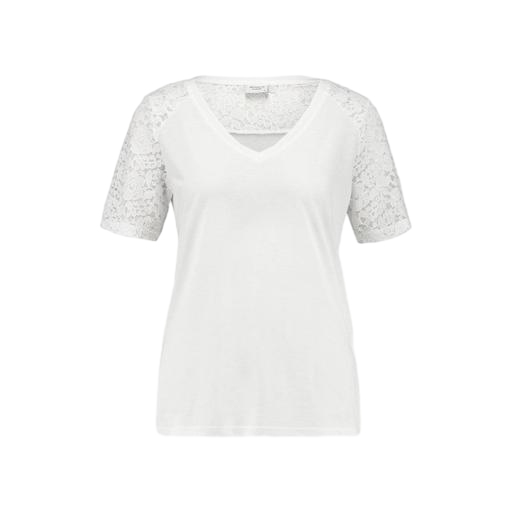
short-sleeve top only macy, white v-neck t-shirt only macy, white lace t-shirt, white background